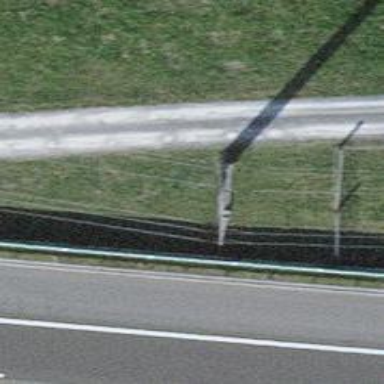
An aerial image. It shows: Power line is depicted.